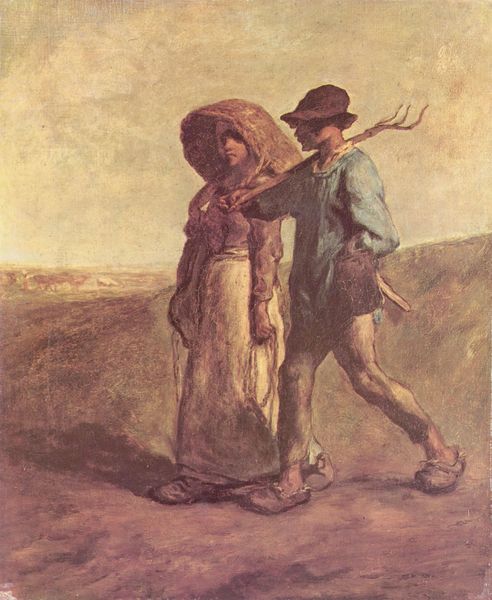
Titel: Weg zur Arbeit
Künstler: Jean François Millet
Standort: Glasgow
Institution: Art Gallery and Museum
Schlagwörter: blau, dunkel, gemälde, hand, himmel, mann, schatten, schurz, weiß, wolken, gelb, grün, impressionismus, landschaft, menschen, mädchen, ocker, stadt, abend, braun, frau, hintergrund, holz, hut, hüte, kleid, licht, schwarz, straße, gras, rot, tiere, tuch, weg, wiese, rock, hemd, hose, jacke, mütze, arm, band, gesicht, messer, tragen, holland, niederlande, öl, dämmerung, erde, feld, felder, horizont, häuser, hügel, kühe, wind, gehen, sonne, boden, land, gewand, gold, realismus, paar, schulter, arbeit, bauern, genre, henkel, beine, schürze, taille, magd, sommer, liebe, naturalismus, zwei, schuhe, schule, abhang, acker, arbeiten, bäuerin, ernte, heu, dorf, lila, violett, vergilbt, arbeiter, seile, blue, hands, hat, oil, people, red, white, black, blouse, country, dress, face, figures, france, gray, old, painting, skirt, woman, yellow, kopftuch, strohhut, muskeln, korb, oil painting, picture, two, brown, wooden, bauer, muskulös, spaziergang, seil, kittel, beutel, tasche, daumier, ehepaar, pantoffel, profile, cloud, clouds, man, sky, mittelalter, field, girl, hill, landscape, mountain, orange, peasant, sand, village, boy, feet, evening, grass, light, path, way, milet, color, shadow, bonnet, cap, realism, animals, hats, walking, french, umhängetasche, couple, jacket, pair, movement, gabel, pasture, town, love, dirt, outside, peasants, rural, two people, knecht, holzschuhe, glocks, holzschuh, basket, heimkehr, heimweg, pastoral, walk, ground, nineteenth century, pants, shoes, pantinen, legs, bäurisch, millet, apron, woven, american, cattle, cow, cows, farm, farmer, feild, plains, kurze hosen, feierabend, pale, bauernmädchen, fields, sunset, oxen, shadows, paint, dutch, kurze hose, western, work, kids, farmers, klompen, dreizack, trousers, worker, mistgabel, barren, heugabel, shirt, kid, poor, realistic, african american, container, sack, dirty, workers, earth, hay, straw, dreschen, van gogh, blaues hemd, slave, forke, pantofeln, aquarel, countryside, hoe, barbizon, bauernpaar, blsie, class, clogs, dresche, farming, fork, haferdresche, hay fork, hiemweg, holspantoffeln, holupantinen, labor, on their way, pitchfork, rake, serfs, wooden shoes, flemish, knees, harvest, slaves, husband, wife, labour, plow, bag, axe, +himmel, man and woman, crops, schwürze, ridge, daumir, hue, bindegarn, sabot, skinny, rustic, wky, prairie, wicker, wn, wicke, tone, pithfork, slav3, baskey, clog, man woman, hungry, poverty, firt, laborers, zarte bindung, bauernknecht, erste liebe, couple e, farm couple, labourer, dusty, bicentral, two figures, carrier, siblings, village people, sabots, wif, husbant, garmer, frass, yolo, gurl, boer, lowland